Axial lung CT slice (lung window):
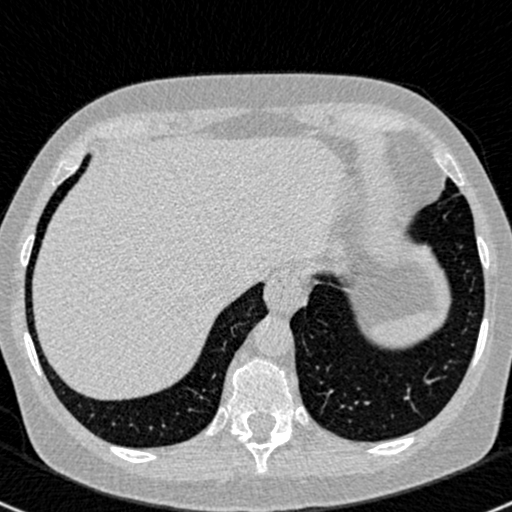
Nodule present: no